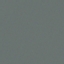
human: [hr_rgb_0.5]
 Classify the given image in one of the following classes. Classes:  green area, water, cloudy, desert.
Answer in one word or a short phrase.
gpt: water